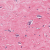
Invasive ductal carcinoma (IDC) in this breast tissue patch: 0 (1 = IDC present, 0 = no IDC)